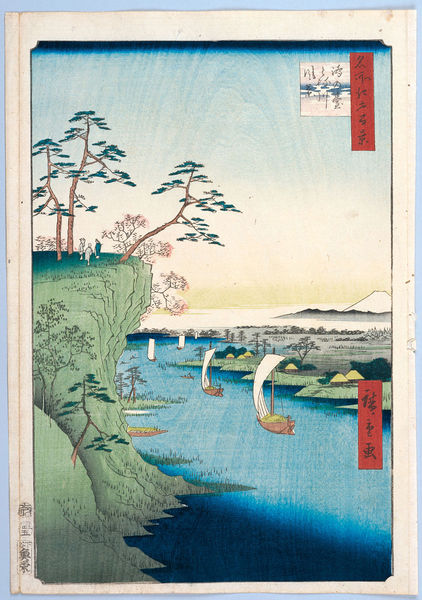
Titel: 100 berühmte Ansichten von Edo
Künstler: Utagawa Hiroshige
Schlagwörter: baum, berg, blau, felsen, hand, wasser, weiß, wolken, bäume, fluss, grün, menschen, ufer, bunt, zeichnung, rot, wiese, hochformat, hügel, natur, gewässer, sträucher, seide, boot, boote, hellblau, japan, schiff, schiffe, schrift, segel, segelboot, segelschiffe, segelschiff, abhang, hang, farbe, böschung, japanisch, schriftzeichen, segelboote, buch, asien, geisha, asiatisch, kiefern, waser, bot, edo, hiroshige, djunken